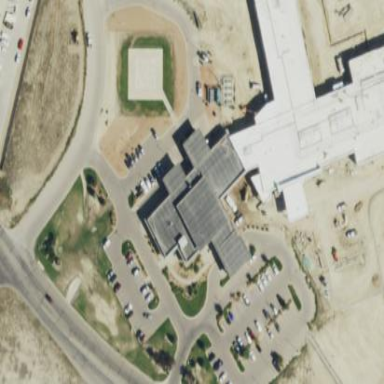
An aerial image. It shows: Hospital building.